Aerial crown-view tile of a tropical tree (Barro Colorado Island, Panama), acquired 20250512:
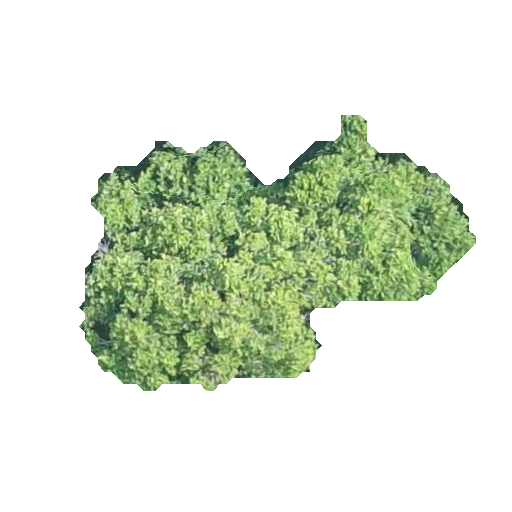
Species: Poulsenia armata
GBIF accepted scientific name: Poulsenia armata
Crown area: 101.669 m²